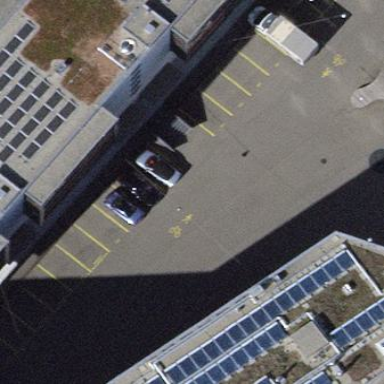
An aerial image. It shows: Parking area is available.